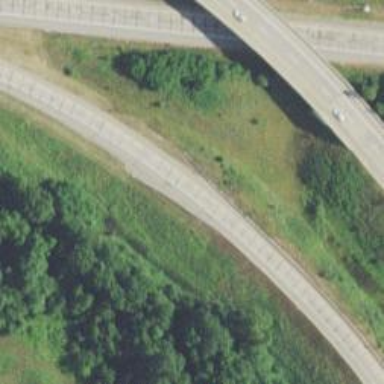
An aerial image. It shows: Motorway link.